Question: I am trying to run this code on Dev C++ but it keeps on crashing after the user inputs the two numbers. The program takes input m and n from user two numbers and then returns the output as the solution of the function A which is:
A(m,n) = A(m,n-1)+ A(m-1, n) , if m,n >0
A(m,n) = m-n if m or n <0
Can anybody please tell me why is it happening?
'''
#include<stdio.h>
#include<stdlib.h>
int main() {
int num1=0;
int num2=0;
int rows=0;
int columns=0;
int i,j,**array;
printf("Enter two non-negative integer numbers
");
scanf("%d %d",&num1,&num2);
//create 2d-Array
rows=num1+1;
columns=num2+1;
array=malloc(rows * sizeof(int *));
for(i=0;i<rows;i++)
{
array[i]=malloc(columns*sizeof(int));
}
//Fill data in array
computeArray(array,rows,columns);
// Display contents of array
for (i = 0; i < rows; i++ )
{
for(j= 0; j < columns; j++ )
{
printf("array[%d][%d] = %d
", i,j, array[i][j] );
}
}
getch();
return 0;
}
int computeArray (int **array, int rows, int columns) {
int i,j;
for(i=0; i<rows;i++)
{
for(j=0;j<columns;j++)
{
array[i][j]=computeFunction(array,i,j);
}
}
return **array;
}
int computeFunction(int **array, int i, int j) {
int value=0;
if((i<0)||(j <0))
{
value = i-j;
printf("%d",value);
return value;
}
else
{
value = (array[i][j-1] + array[i-1][j]);
printf("%d",value);
return value;
}
return value;
}
'''

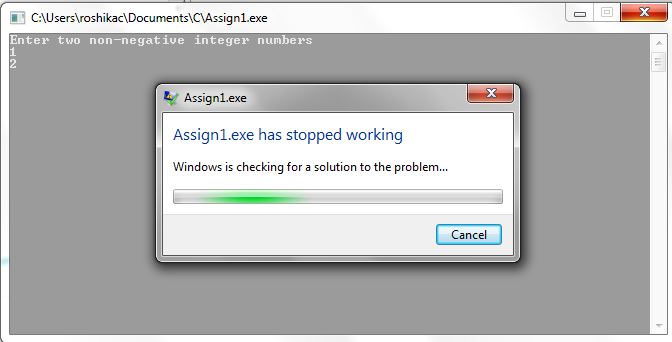
Answer: When program's behavior is , anything could happen. You should declare a prototype for the function 'computeArray' and 'computeFunction' before 'main':
'''
int computeArray (int **array, int rows, int columns);
int computeFunction(int **array, int i, int j);
'''
and change
'''
if((i<0)||(j <0)) {...}
'''
in 'computeFunction' to
'''
if((i<=0) || (j <= 0)){...}
'''